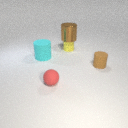
small yellow rubber cylinder below large brown metal cylinder